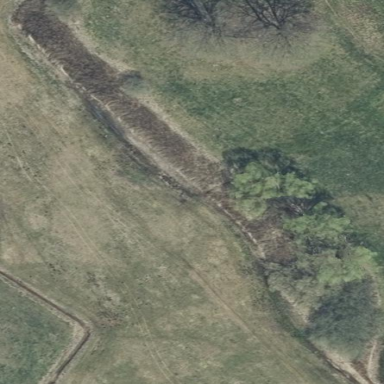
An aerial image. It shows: Beautiful wet meadow natural wetland.